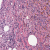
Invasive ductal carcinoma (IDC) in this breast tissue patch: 0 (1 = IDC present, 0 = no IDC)